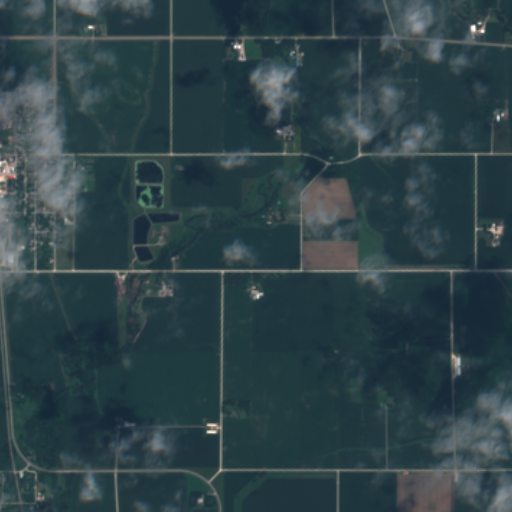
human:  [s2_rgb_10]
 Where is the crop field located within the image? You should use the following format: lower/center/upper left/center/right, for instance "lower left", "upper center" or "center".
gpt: The crop field is located in the center left of the image.
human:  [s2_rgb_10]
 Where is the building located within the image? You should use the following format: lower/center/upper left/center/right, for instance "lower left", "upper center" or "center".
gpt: The building is located in the upper left of the image.
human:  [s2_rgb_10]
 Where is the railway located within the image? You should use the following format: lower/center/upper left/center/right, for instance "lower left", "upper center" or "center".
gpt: The railway is located in the lower left of the image.
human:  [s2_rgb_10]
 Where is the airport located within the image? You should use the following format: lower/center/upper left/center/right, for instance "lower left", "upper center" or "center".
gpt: There is no airport in the image.